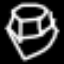
Label: diamond